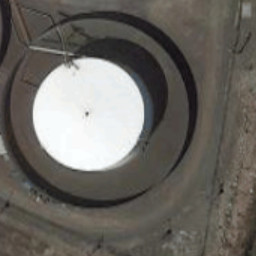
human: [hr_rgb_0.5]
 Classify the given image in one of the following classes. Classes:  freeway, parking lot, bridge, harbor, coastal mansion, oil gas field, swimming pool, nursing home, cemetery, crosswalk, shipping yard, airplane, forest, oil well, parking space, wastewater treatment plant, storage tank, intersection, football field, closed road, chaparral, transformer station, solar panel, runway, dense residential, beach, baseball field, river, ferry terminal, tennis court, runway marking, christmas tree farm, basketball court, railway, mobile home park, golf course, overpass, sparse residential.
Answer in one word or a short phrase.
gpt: storage tank